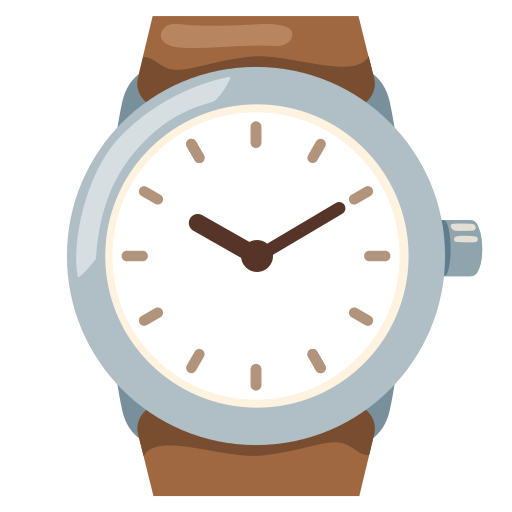
Emoji: ⌚